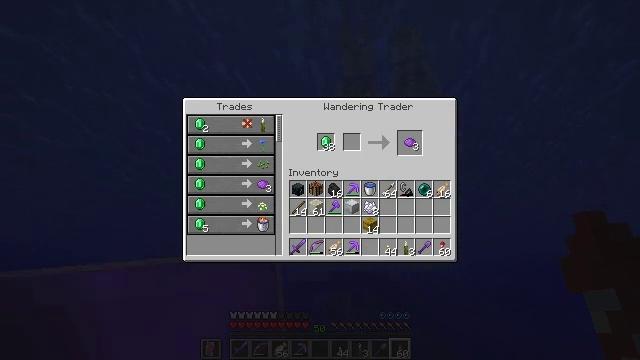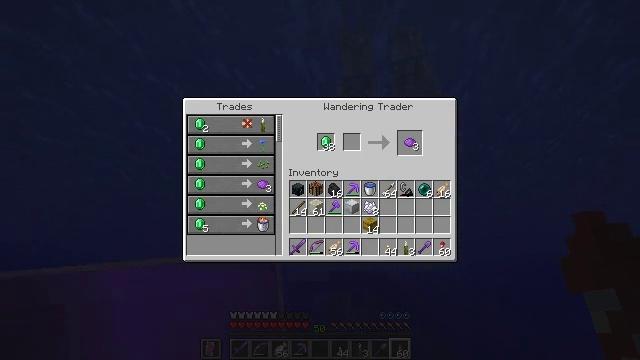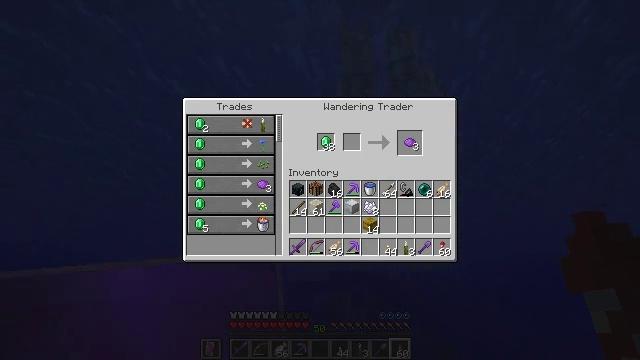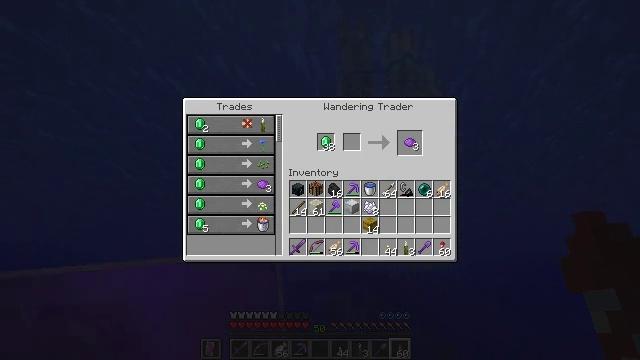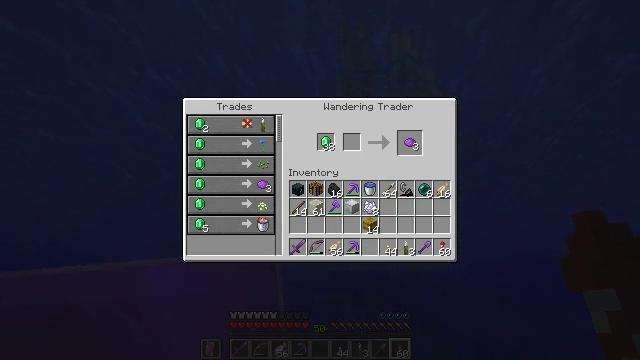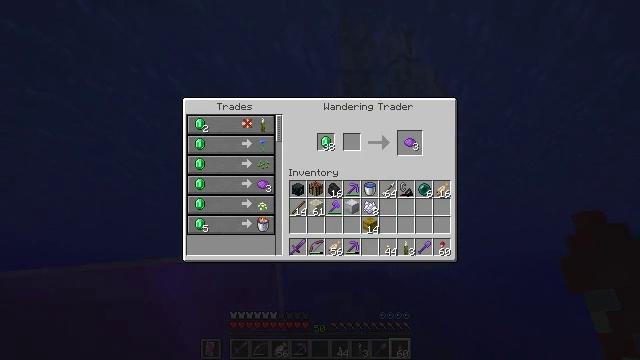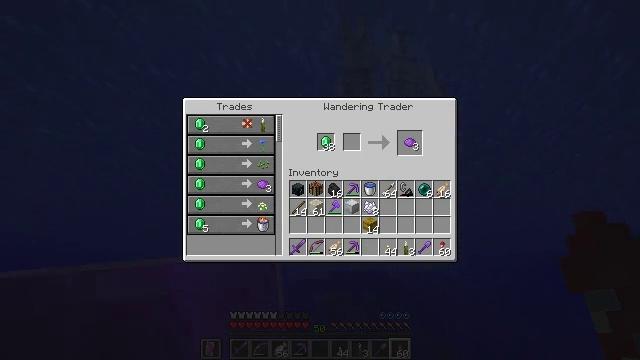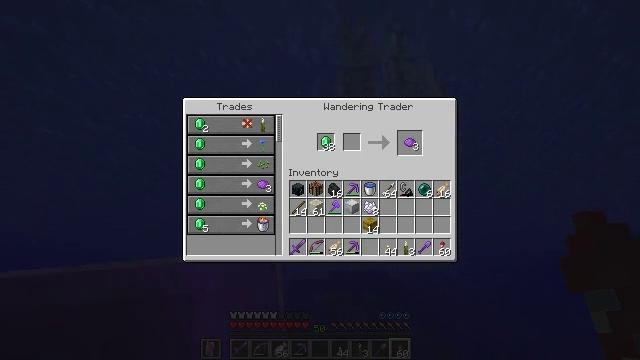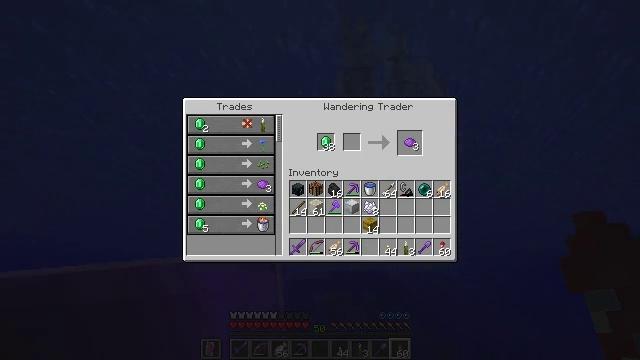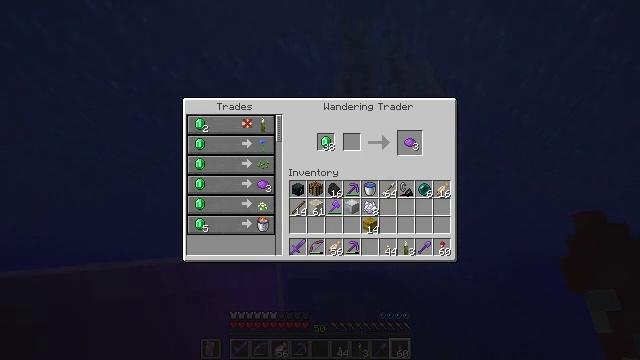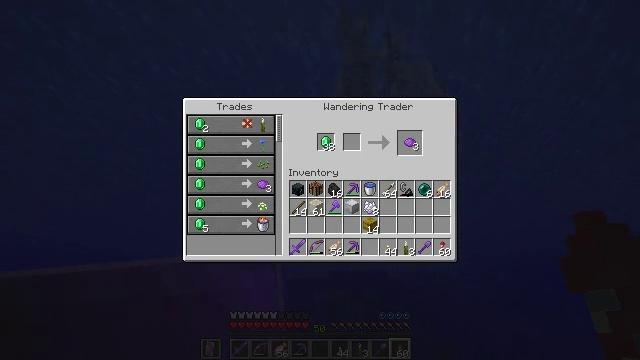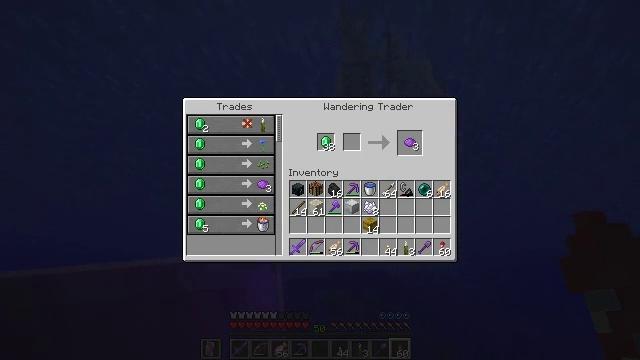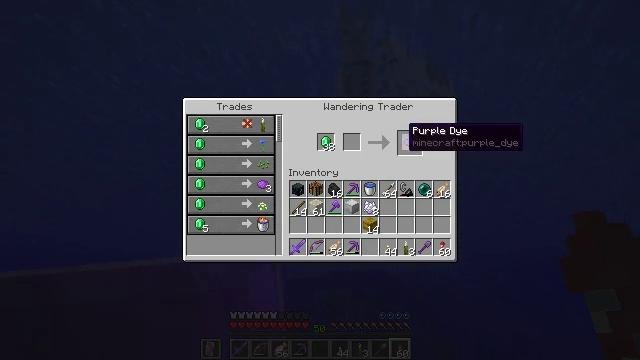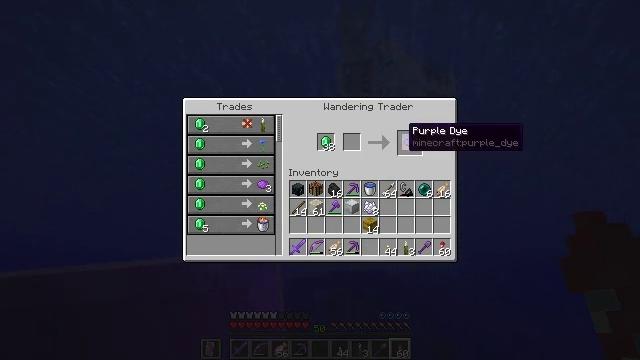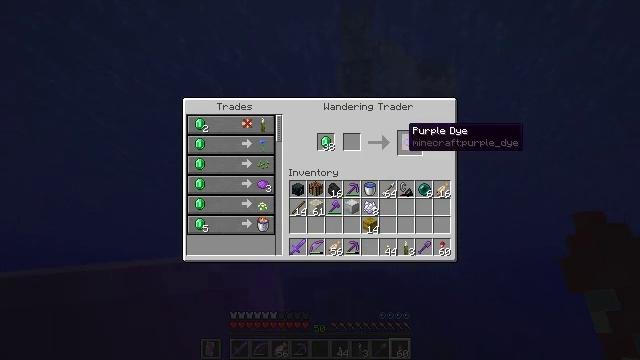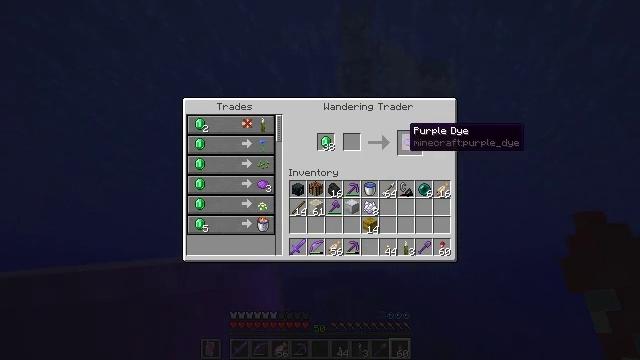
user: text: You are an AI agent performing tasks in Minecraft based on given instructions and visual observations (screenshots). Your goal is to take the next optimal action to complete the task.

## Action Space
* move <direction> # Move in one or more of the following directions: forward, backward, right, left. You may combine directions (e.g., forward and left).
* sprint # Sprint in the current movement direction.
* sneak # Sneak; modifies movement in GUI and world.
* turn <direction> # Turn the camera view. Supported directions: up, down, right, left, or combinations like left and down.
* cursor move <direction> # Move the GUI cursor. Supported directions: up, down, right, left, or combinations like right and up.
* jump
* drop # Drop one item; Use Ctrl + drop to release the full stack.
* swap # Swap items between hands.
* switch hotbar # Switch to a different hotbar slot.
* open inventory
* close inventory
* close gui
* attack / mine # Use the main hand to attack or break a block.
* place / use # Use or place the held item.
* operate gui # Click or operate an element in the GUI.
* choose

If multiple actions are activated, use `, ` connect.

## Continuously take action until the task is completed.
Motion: motion action
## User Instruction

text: Make purple dye by combining dyes.
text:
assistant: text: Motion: cursor move right and up
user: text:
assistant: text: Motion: cursor move right
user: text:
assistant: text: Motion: cursor move right
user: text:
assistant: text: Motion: cursor move right
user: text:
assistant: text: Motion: no_op
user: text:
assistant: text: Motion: no_op
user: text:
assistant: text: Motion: no_op
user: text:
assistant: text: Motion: no_op
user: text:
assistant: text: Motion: no_op
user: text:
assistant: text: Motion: no_op
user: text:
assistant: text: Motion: no_op
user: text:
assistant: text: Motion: no_op
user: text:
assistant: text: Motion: no_op
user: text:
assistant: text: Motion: no_op
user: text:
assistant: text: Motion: no_op
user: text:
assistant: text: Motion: operate gui
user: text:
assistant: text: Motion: operate gui
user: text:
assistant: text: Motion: operate gui
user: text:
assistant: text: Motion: operate gui
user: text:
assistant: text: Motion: no_op
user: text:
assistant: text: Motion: operate gui
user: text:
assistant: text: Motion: operate gui
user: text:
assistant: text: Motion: operate gui
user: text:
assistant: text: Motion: no_op
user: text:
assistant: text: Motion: no_op
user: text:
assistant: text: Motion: operate gui
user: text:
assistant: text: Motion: operate gui
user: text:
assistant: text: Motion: operate gui
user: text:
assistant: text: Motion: no_op
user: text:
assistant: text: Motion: no_op